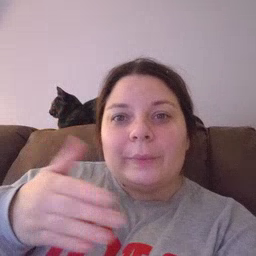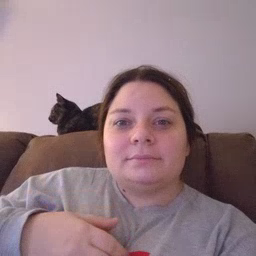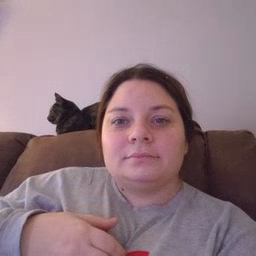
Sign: room